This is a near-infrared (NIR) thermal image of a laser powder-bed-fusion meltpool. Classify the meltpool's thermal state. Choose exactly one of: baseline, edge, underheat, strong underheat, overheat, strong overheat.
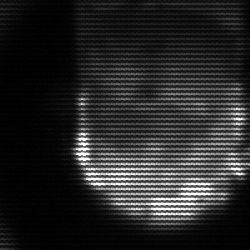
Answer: baseline